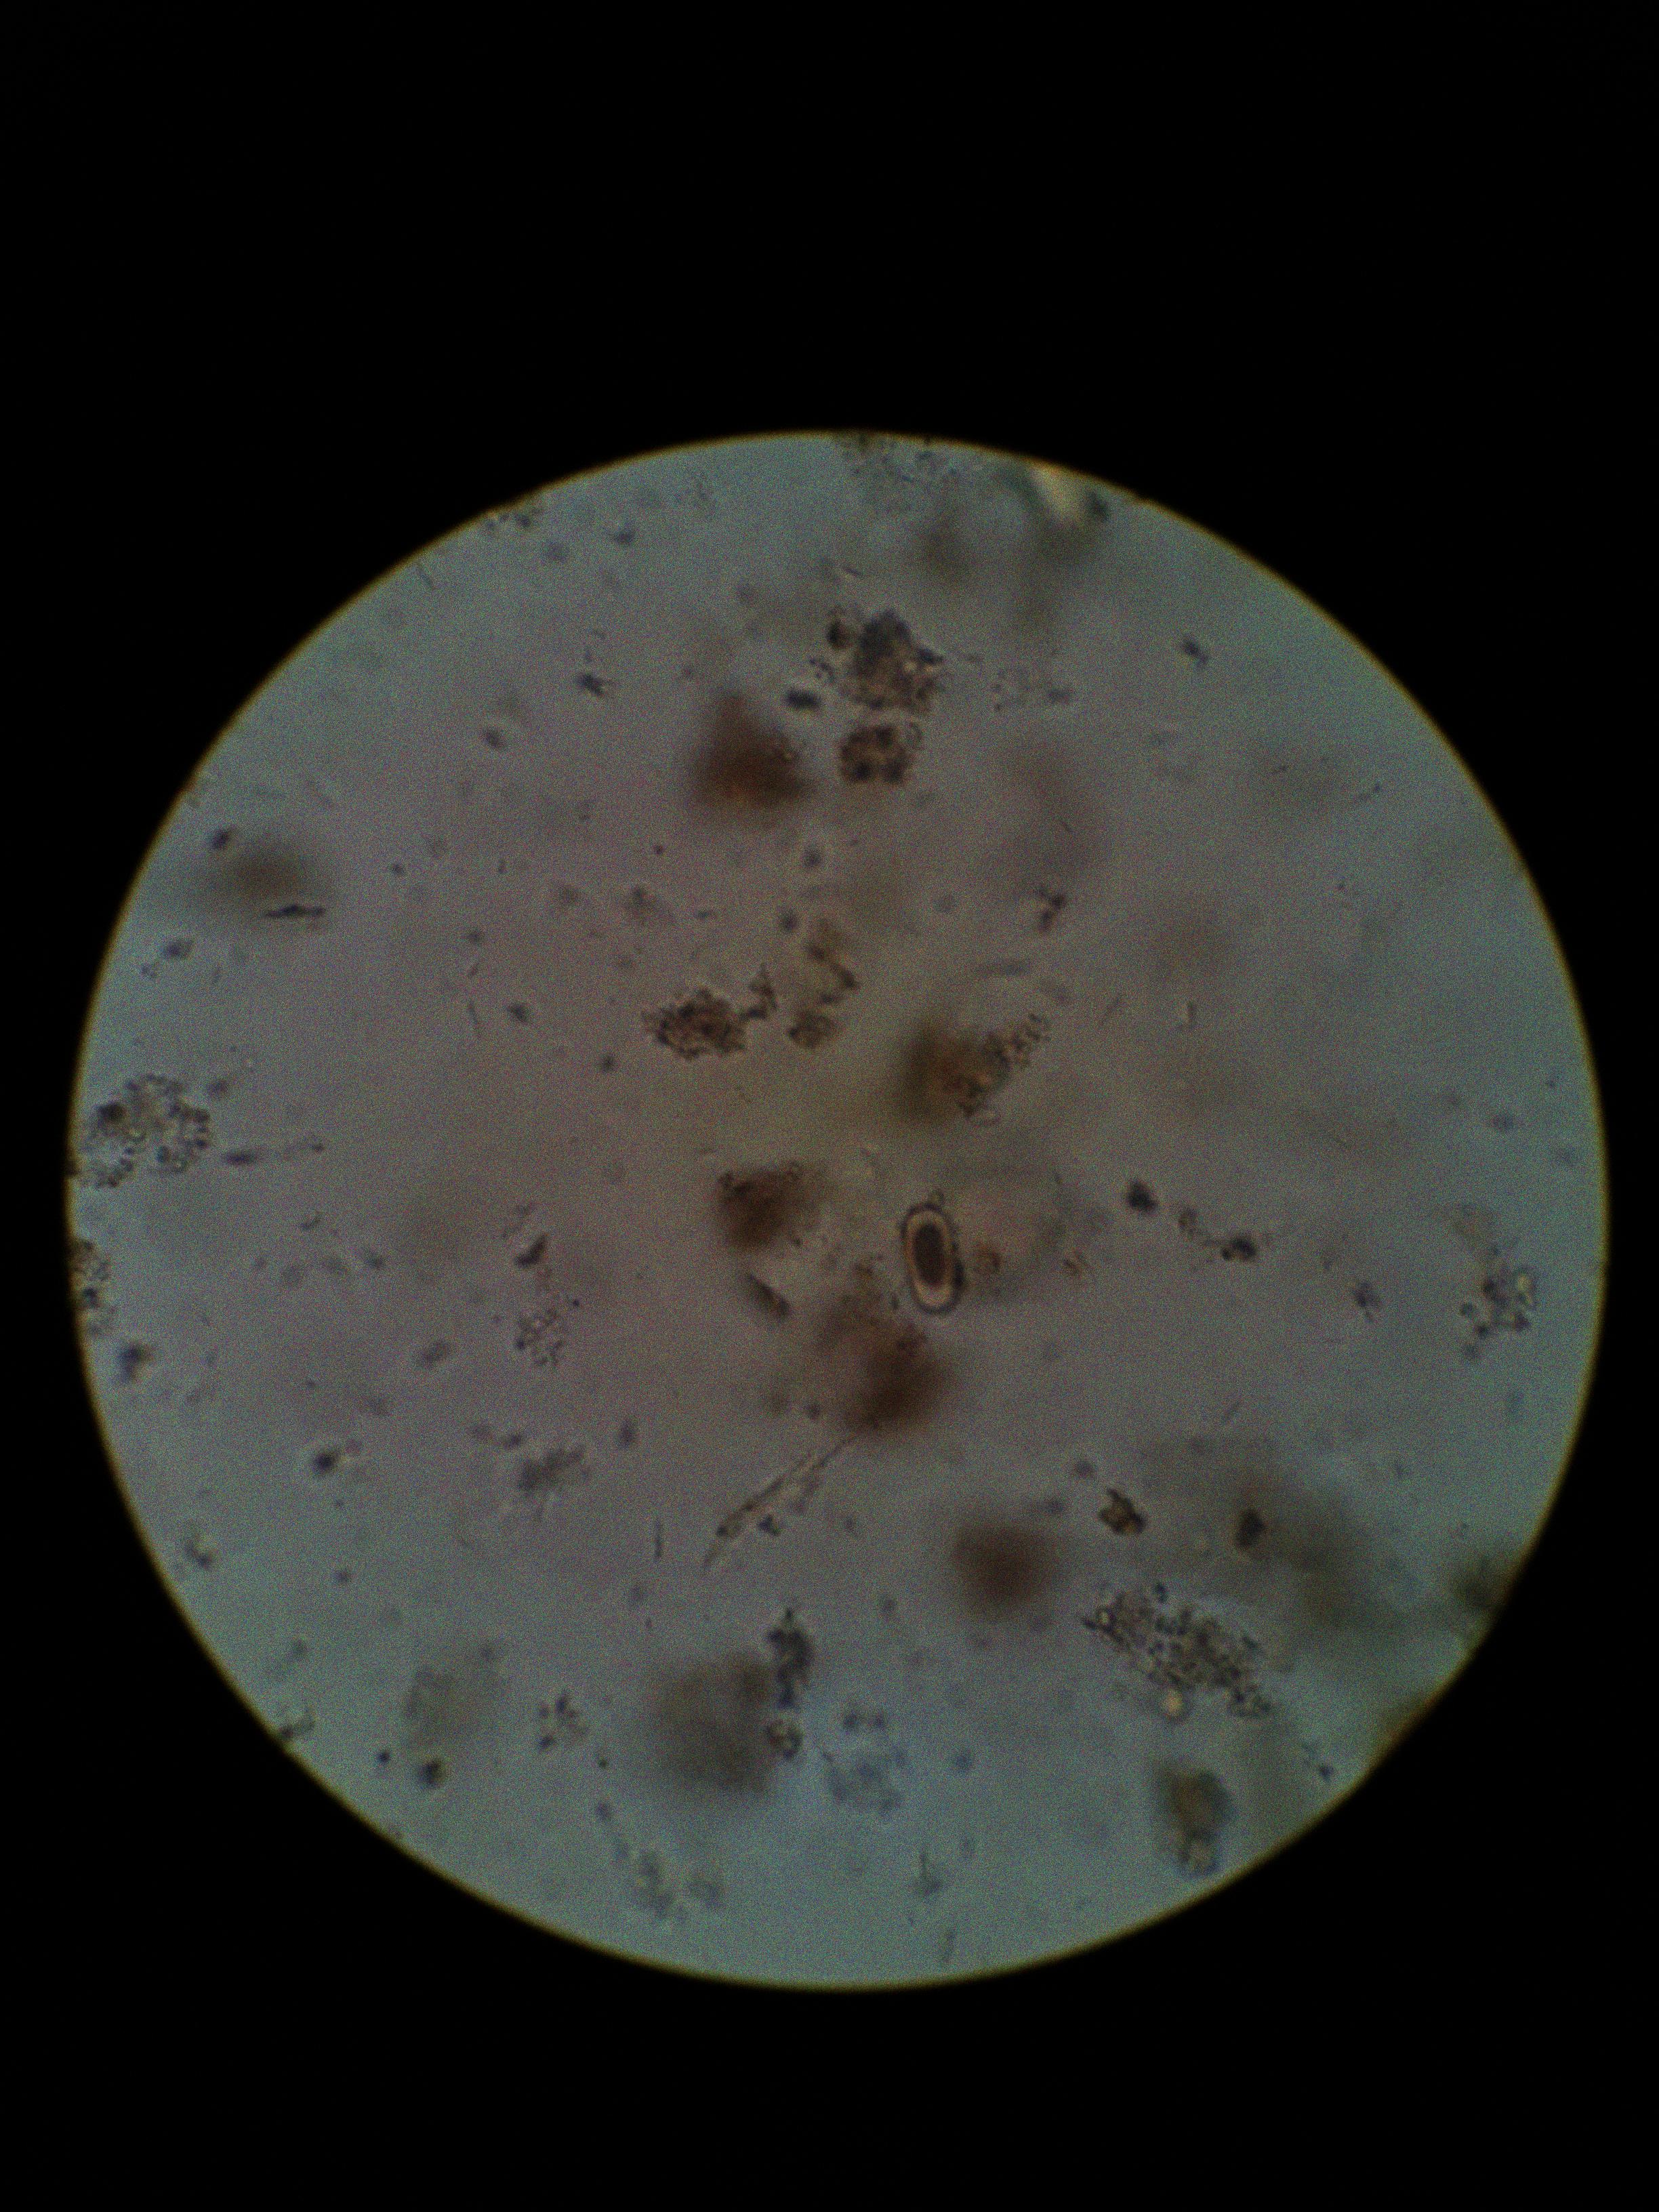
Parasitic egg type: Capillaria philippinensis